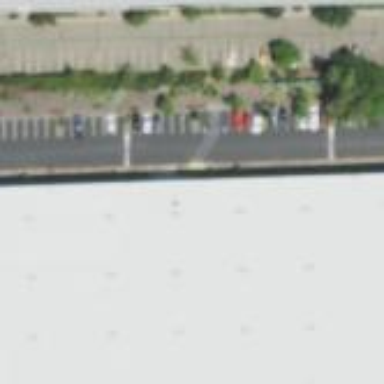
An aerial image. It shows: Industrial building.